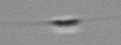
Label: Cylindrotheca_morphotype1